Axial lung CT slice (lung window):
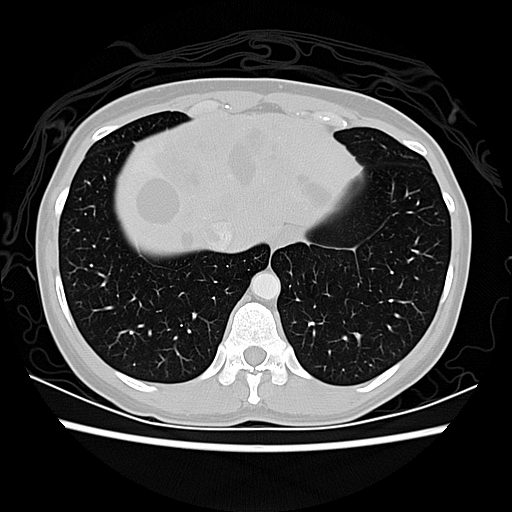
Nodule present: no